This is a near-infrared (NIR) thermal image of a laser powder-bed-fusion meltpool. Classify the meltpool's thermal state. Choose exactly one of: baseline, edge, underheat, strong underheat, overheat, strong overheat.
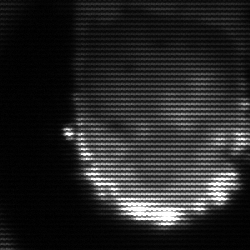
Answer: baseline